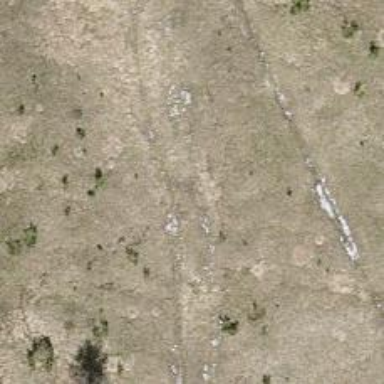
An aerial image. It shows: Path.